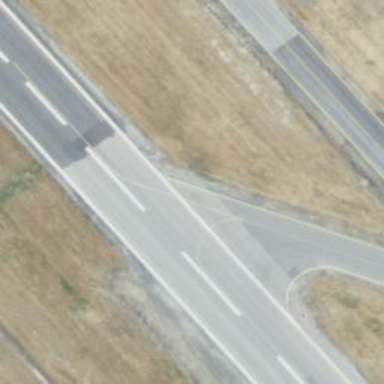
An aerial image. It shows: Taxiway at the airport with asphalt surface.